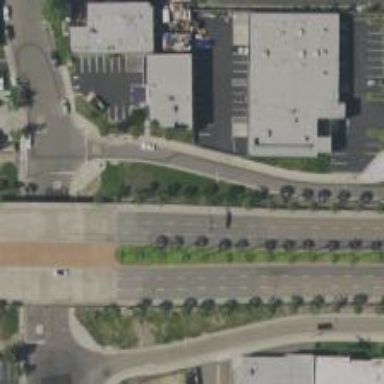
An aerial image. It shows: Tertiary link road with asphalt surface.